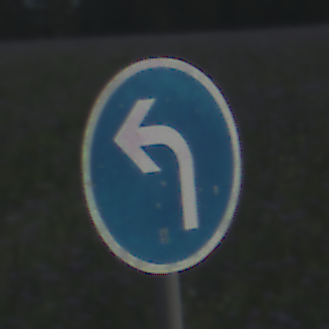
Verkehrszeichen: VorgeschriebeneFahrtrichtungLinks
Umgebung: Outdoor, Nature
Tageszeit: SunriseSunset
Wetter: PartlyCloudy
Licht: Natural
Jahreszeit: NotSpecified
Kontrast: LowContrast